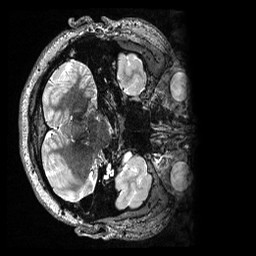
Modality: T2w
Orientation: axial
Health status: healthy
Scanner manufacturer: siemens
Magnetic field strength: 3 T
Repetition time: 3.2 s
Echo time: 0.565 s